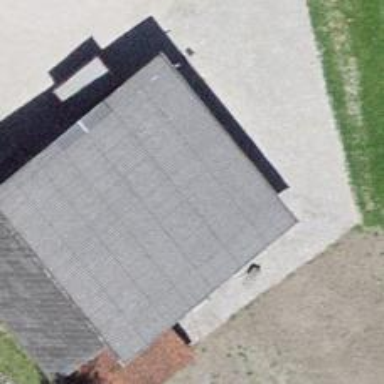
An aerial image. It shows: Rural barn.